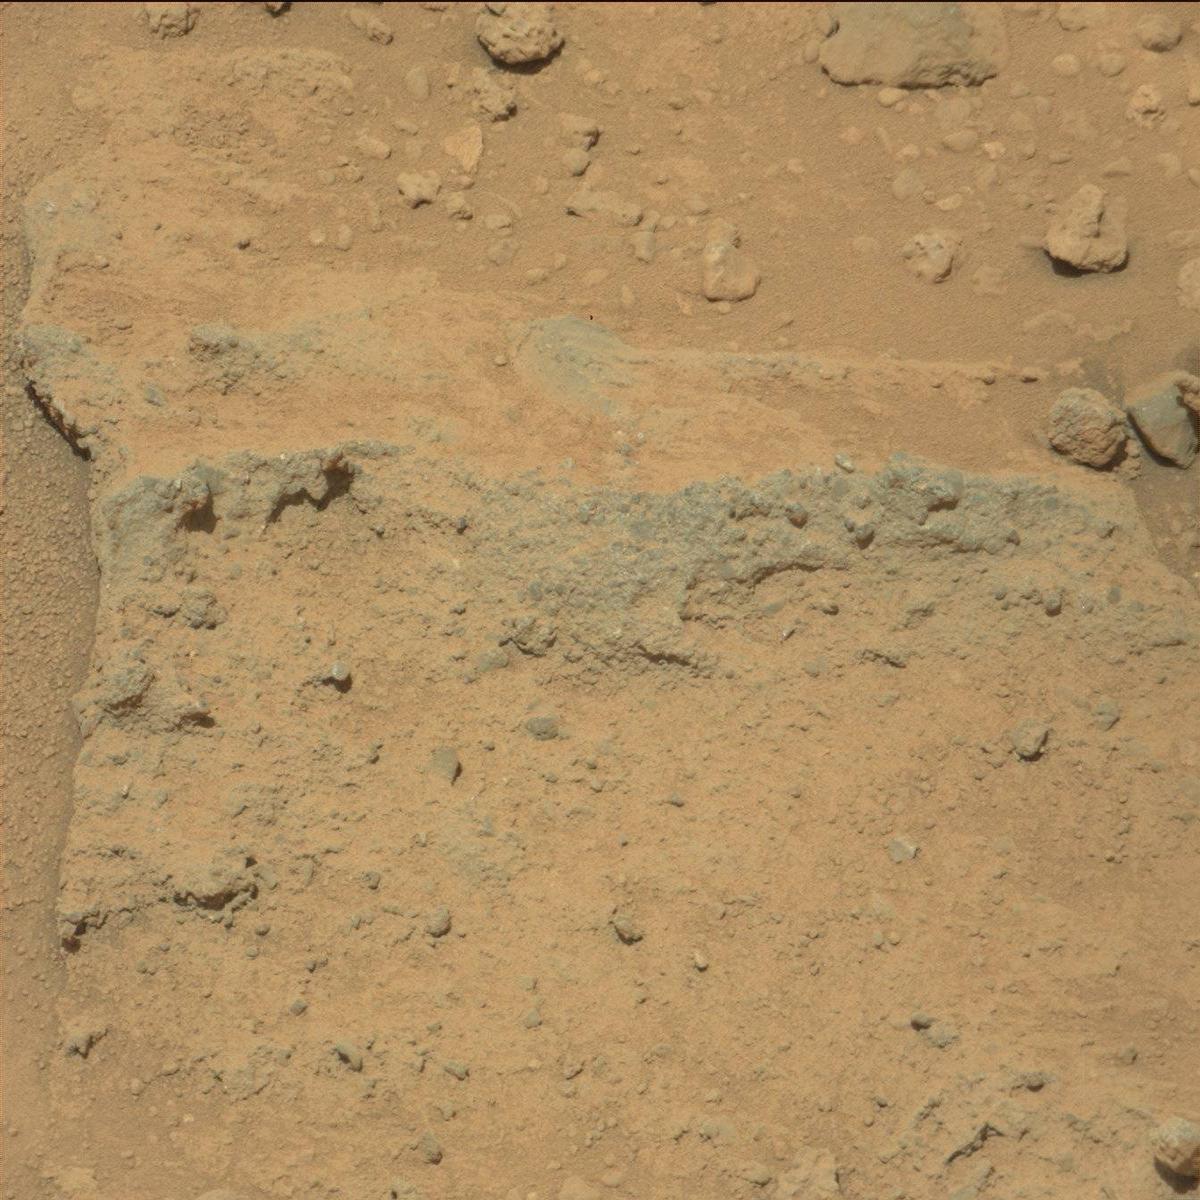
Terrain classes present: Bedrock, Sand / Soil